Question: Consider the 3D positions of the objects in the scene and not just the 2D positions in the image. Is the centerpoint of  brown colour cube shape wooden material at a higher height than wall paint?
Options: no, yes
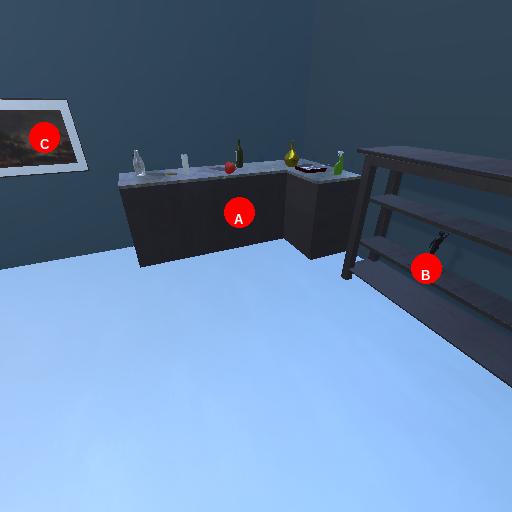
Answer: no